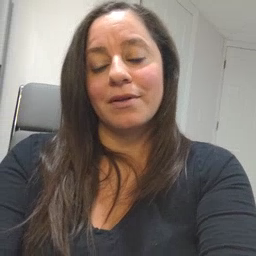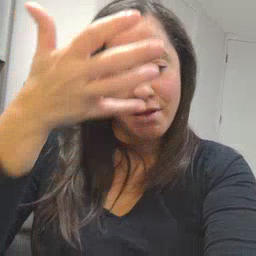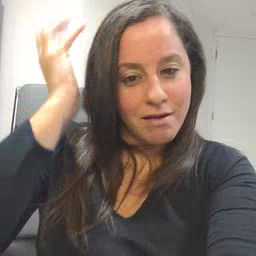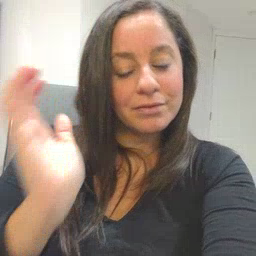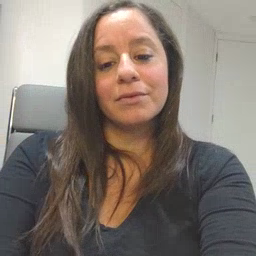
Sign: lion